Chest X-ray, PA view. Patient: 58 years old, sex M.
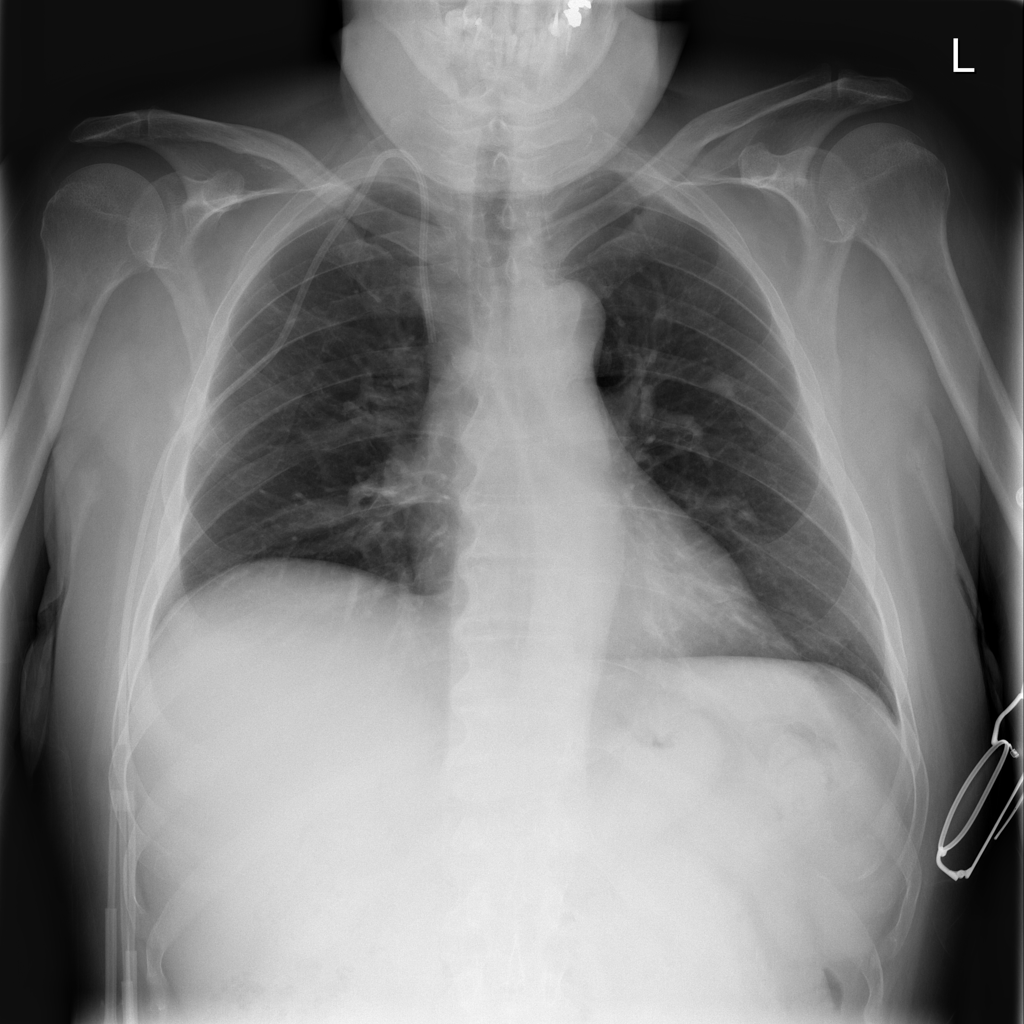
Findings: Pleural_Thickening